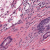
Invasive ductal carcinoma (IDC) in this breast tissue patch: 1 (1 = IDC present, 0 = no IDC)